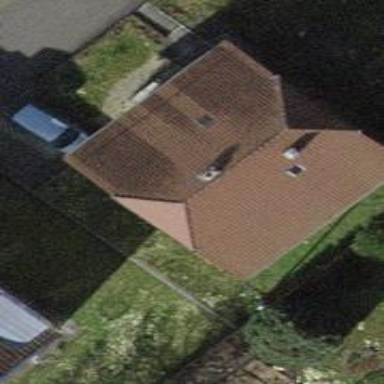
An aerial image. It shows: Detached building with half-hipped roof.